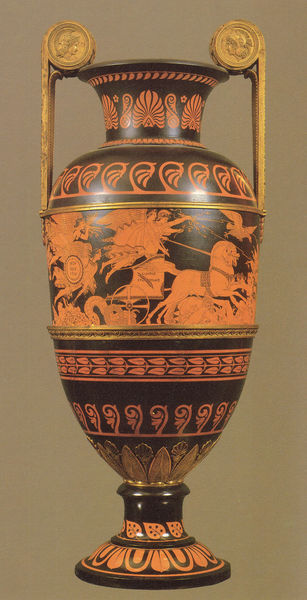
Titel: Austerlitz-Vase
Künstler: Pierre Nolasque Bergeret
Standort: Rueil
Institution: Musée National des Châteaux de Malmaison et de Bois-Préau
Schlagwörter: blätter, flügel, fuß, gott, vogel, weiß, ocker, braun, hintergrund, orange, schwarz, szene, rot, tiere, beige, muster, ornament, alt, sockel, hals, vögel, gold, blatt, fliegen, pferd, pferde, reiter, amphore, engel, henkel, keramik, krug, ton, vase, zaumzeug, zügel, schwan, kutsche, rand, figuren, wagen, wagenrad, dekoration, wein, floral, ornamente, vasen, bauch, foto, griff, schild, gefäß, antike, medaillon, motiv, vergoldet, fliegend, stilisiert, schlange, rom, wagenrennen, photo, fries, römer, geometrisch, griffe, voluten, fleigen, farbfoto, ionisch, ross, antik, griechen, götter, brauntöne, griechisch, krieger, griechenland, griechische antike, volute, basis, streitwagen, bemalung, mittelfeld, ornamentik, geflügelt, gespann, hänkel, glasur, reifen, rennwagen, nike, mäander, vasenmalerei, akanthus, pferdewagen, etruskisch, palmetten, troja, menschne, terrakotta, palmette, münzen, umrandet, altertum, etrusker, hellenistisch, krater, rotfigurig, palmenblatt, ares, alexander der große, heros, schwarzfigurig, austerlitz, gliechenland, gtiechisch, jagtszene, klassikzismus, weinbehälter, attische vase, zwei griff, verschnörkelung